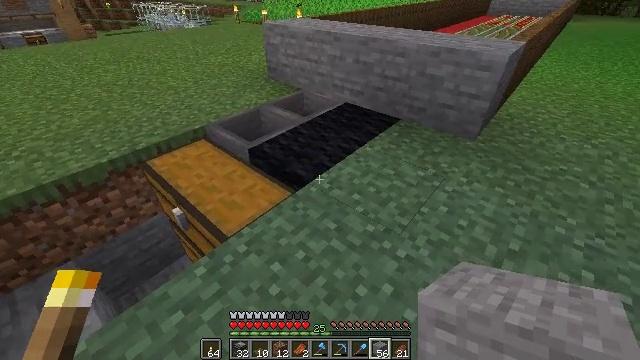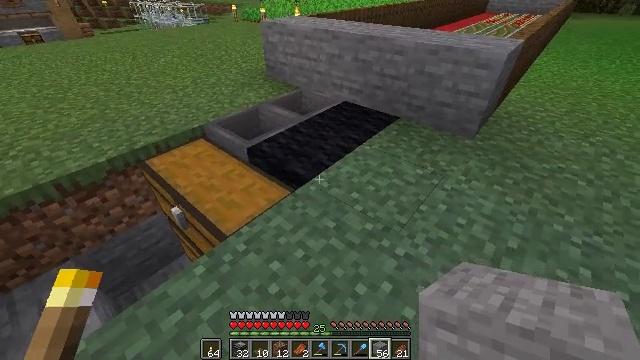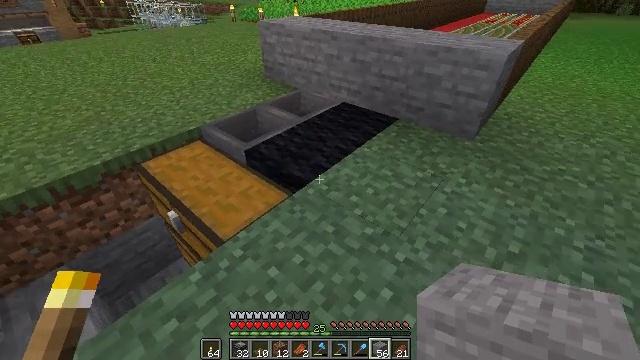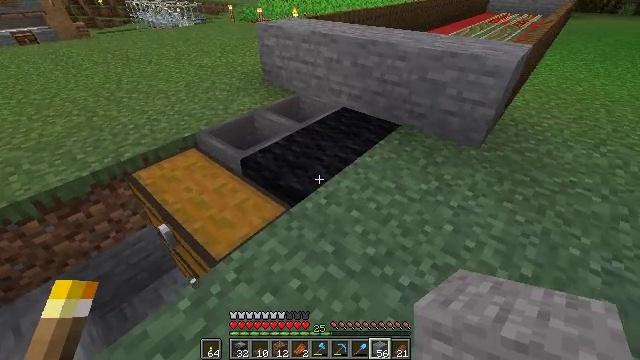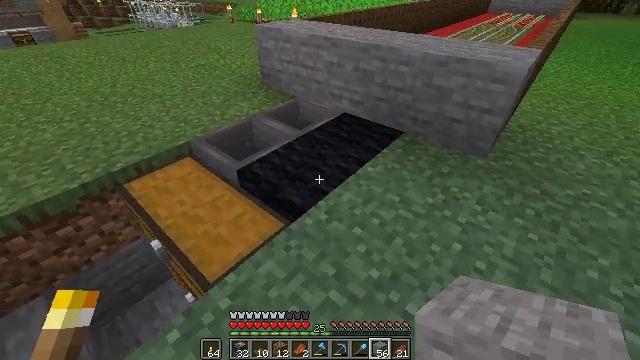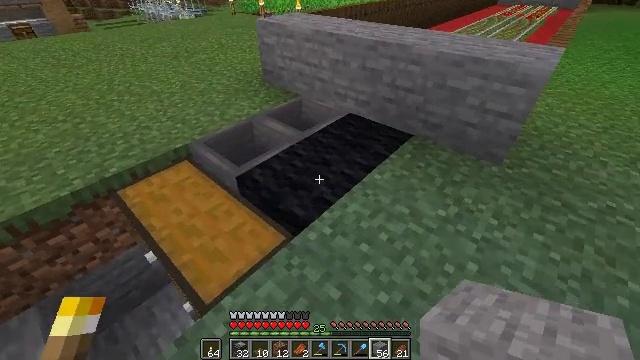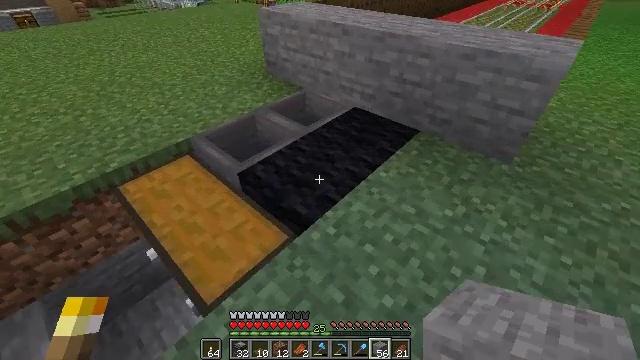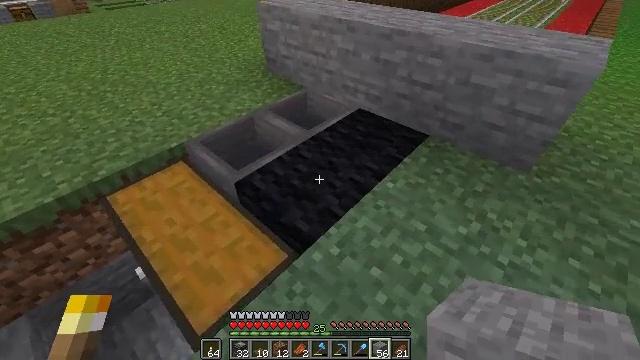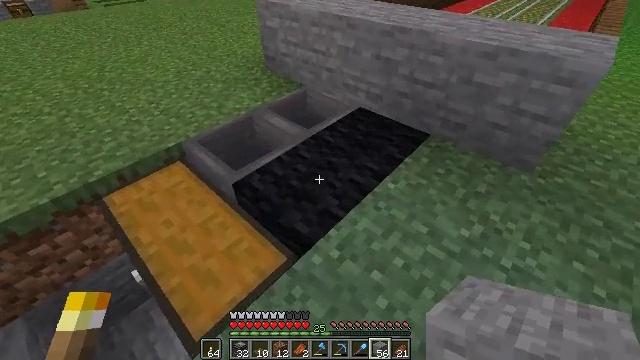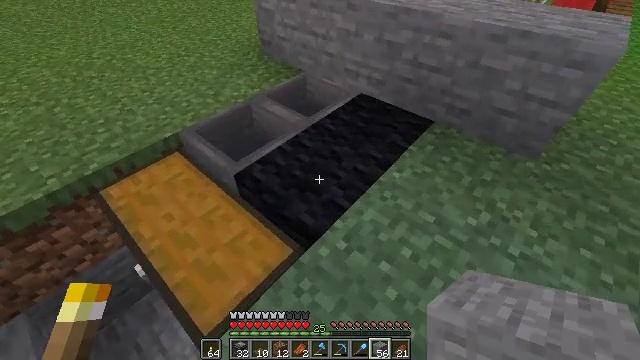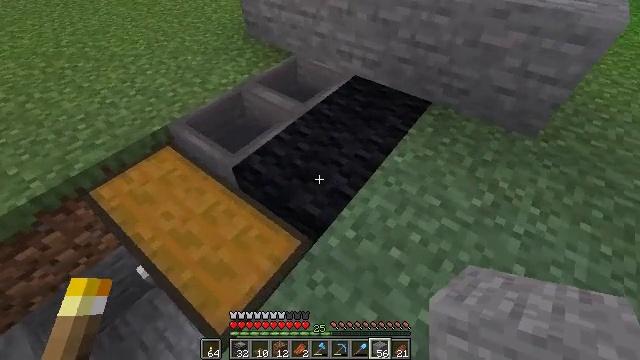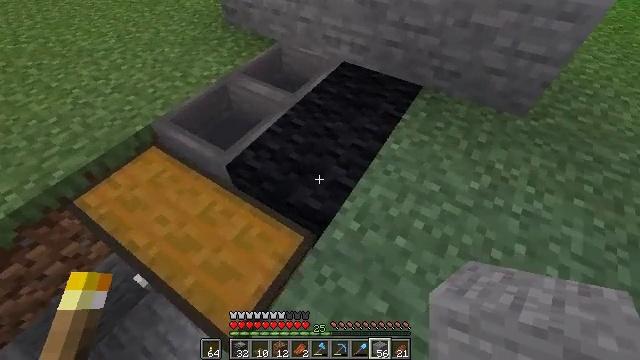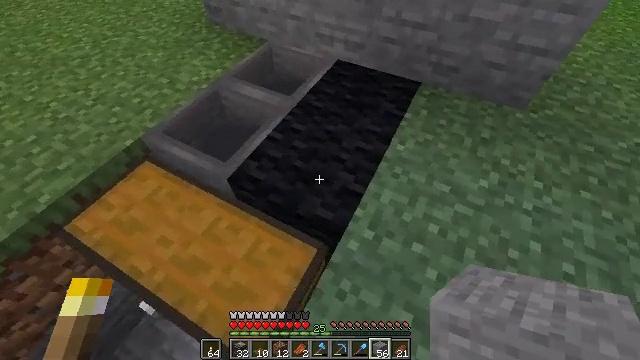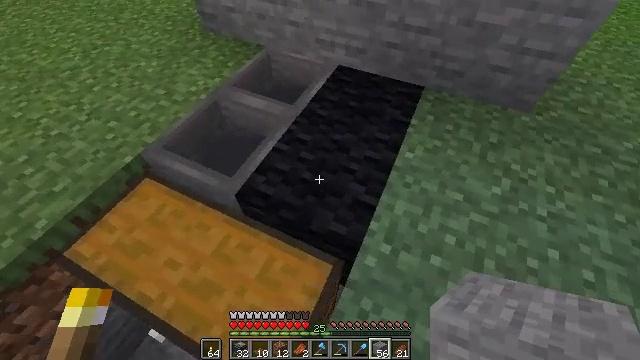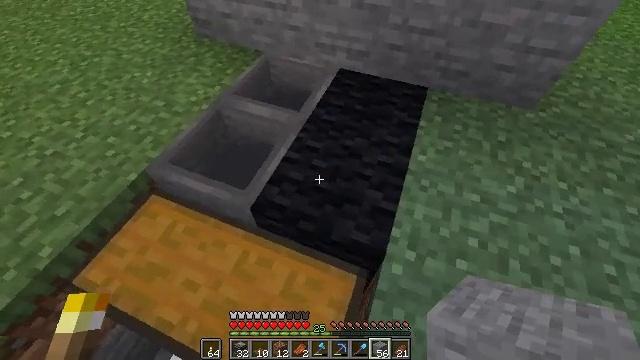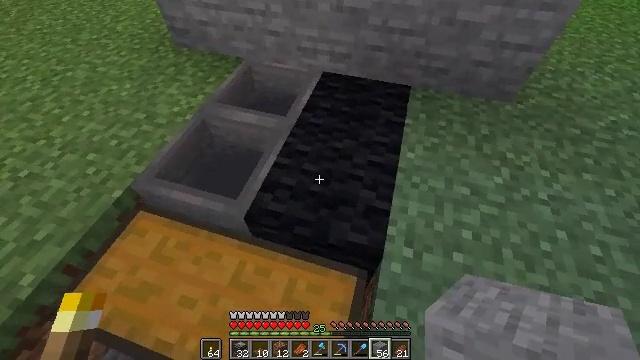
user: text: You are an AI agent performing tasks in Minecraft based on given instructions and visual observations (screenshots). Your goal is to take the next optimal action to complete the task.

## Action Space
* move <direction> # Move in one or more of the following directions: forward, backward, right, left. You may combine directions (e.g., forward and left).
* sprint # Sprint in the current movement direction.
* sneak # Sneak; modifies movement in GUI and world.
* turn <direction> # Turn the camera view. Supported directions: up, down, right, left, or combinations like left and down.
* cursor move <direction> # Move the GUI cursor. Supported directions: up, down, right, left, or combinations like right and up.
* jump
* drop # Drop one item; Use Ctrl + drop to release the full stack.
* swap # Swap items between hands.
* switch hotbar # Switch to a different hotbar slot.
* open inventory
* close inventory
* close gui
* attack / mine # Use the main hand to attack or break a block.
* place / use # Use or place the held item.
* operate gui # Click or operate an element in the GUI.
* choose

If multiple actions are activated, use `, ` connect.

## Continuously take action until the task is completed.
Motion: motion action
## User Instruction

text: Break the black wool to collect it.
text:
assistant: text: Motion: no_op
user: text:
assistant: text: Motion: move forward
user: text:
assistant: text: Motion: move forward
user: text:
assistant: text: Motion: move forward
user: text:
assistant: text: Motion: move forward, turn down
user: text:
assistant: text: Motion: move forward, turn down
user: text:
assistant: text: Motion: turn down
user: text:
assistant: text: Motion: no_op
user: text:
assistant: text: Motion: move left, turn right and down
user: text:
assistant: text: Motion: move forward and move left, turn right and down
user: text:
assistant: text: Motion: move forward and move left, turn right and down
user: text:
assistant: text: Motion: move forward and move left, turn right and down
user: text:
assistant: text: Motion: move left, turn right
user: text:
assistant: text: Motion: turn right
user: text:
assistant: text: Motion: turn right
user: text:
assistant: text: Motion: turn right
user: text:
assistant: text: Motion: no_op
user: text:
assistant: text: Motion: no_op
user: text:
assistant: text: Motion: no_op
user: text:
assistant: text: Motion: no_op
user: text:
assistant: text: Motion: turn right
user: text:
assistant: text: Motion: no_op
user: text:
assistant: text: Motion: no_op
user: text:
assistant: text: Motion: no_op
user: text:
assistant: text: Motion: turn right
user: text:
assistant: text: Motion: turn right
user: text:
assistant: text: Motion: no_op
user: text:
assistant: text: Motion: open inventory
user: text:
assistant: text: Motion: open inventory
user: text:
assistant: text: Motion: open inventory